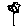
Label: flower